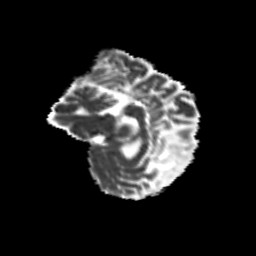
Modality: MD
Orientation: sagittal
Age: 59
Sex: male
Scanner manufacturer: siemens
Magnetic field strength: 3 T
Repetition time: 8.6 s
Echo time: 0.095 s